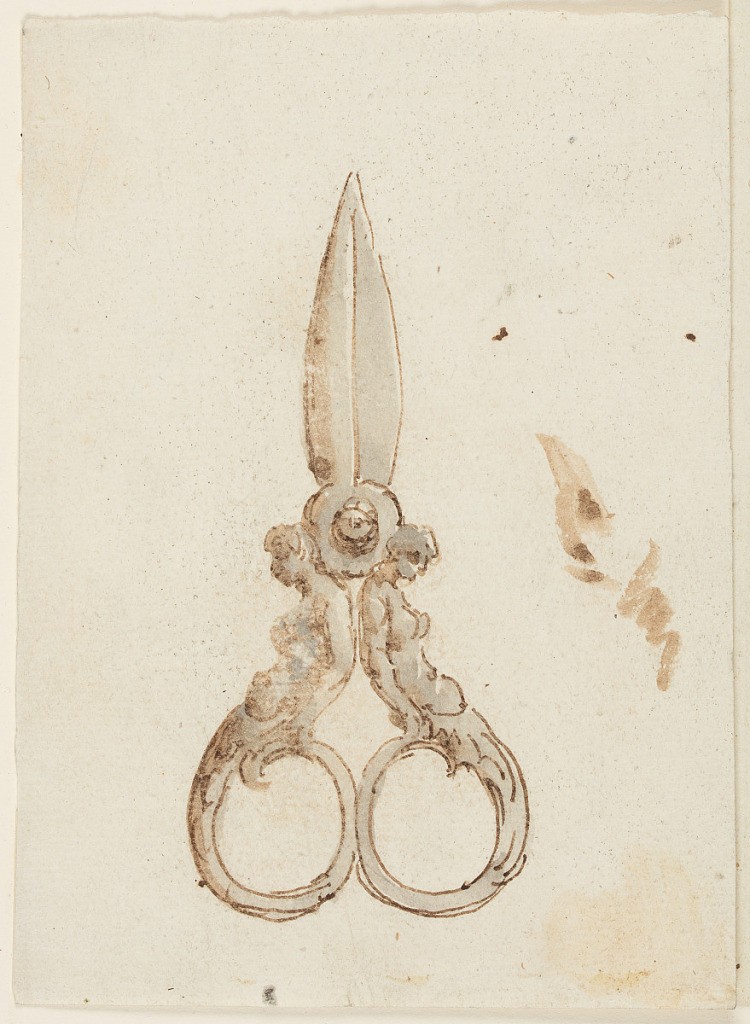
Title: A Pair of Scissors with Handles Formed by Half-figures of Women with Rinceaux as Legs
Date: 1815–50
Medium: Pen and ink, brush and gray wash on heavy off-white paper
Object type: Drawing
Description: Pair of scissors with handles formed by half-figures of women with rinceaux as legs.